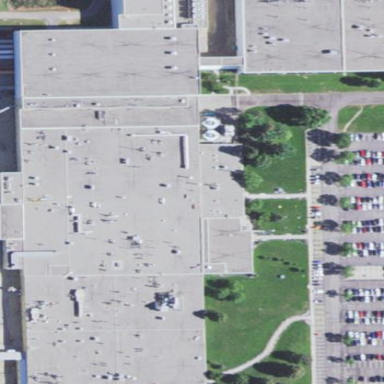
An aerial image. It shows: Manufacturing building.